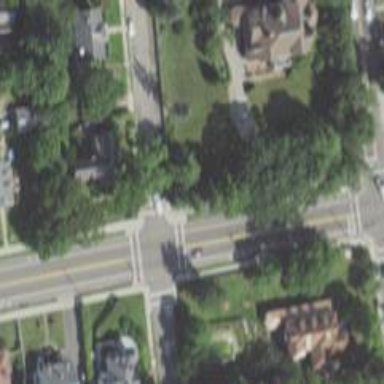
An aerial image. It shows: Stop road.